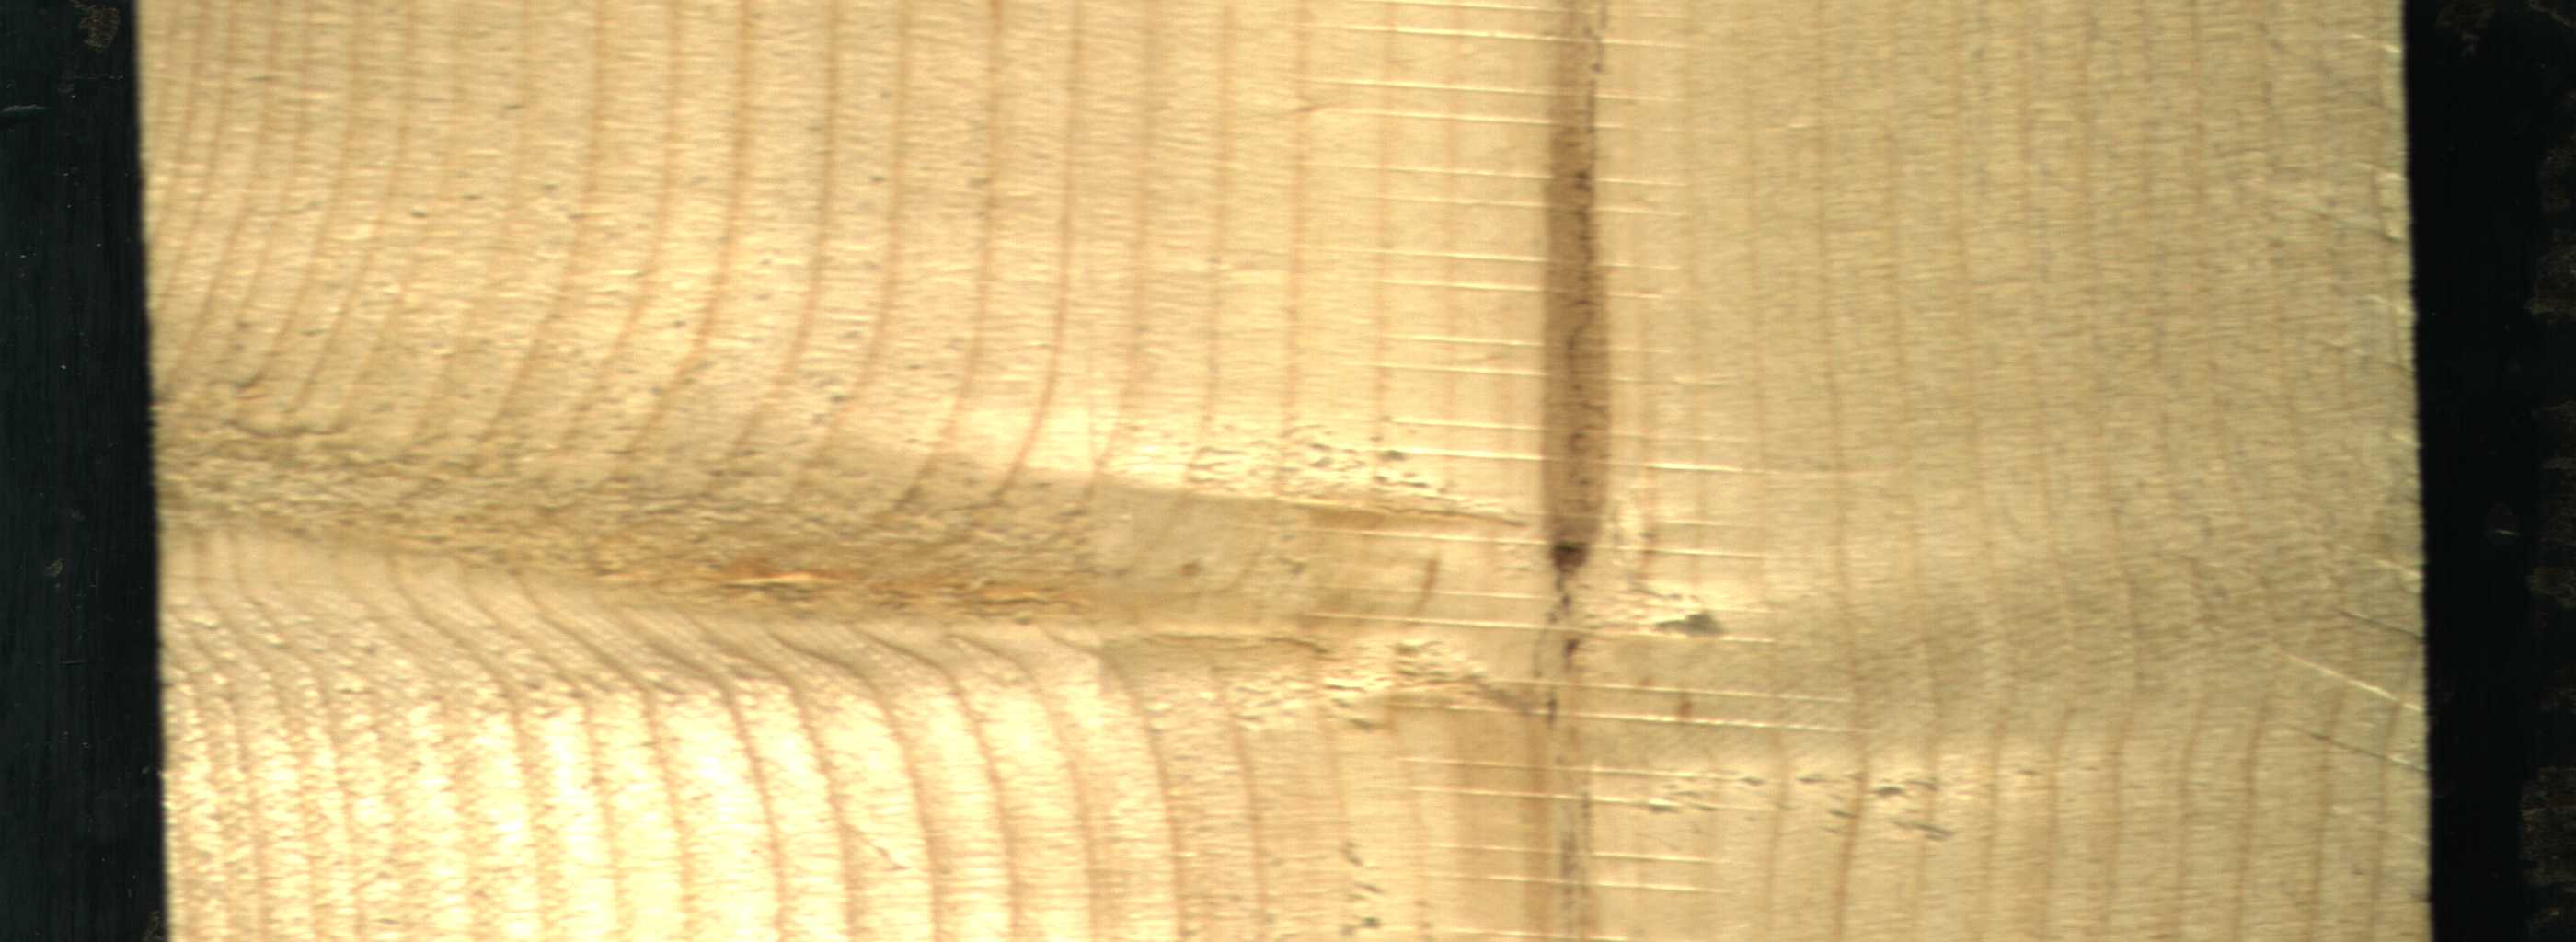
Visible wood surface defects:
Marrow
Live_Knot